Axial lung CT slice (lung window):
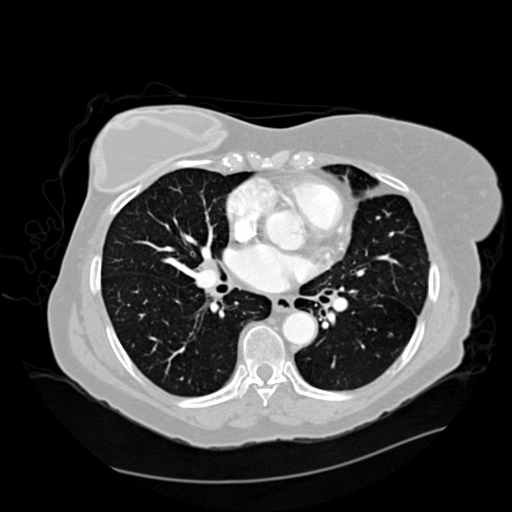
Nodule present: no